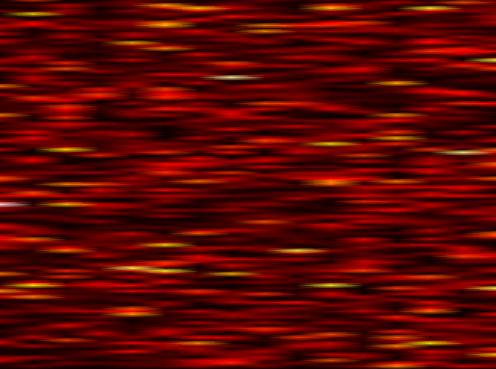
Label: FOFDM